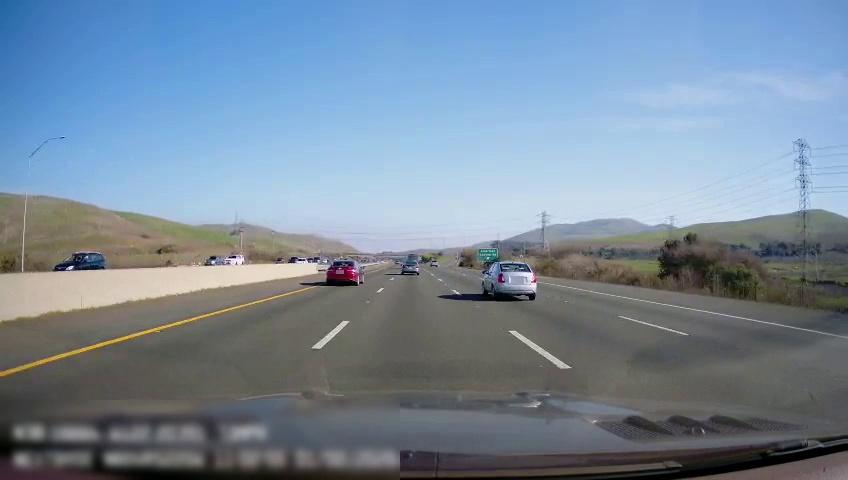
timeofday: Day
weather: Sunny
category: Drivable Space
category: Vehicles | Car
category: Vehicles | Car
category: Vehicles | Car
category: Vehicles | Van
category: Vehicles | Car
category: Vehicles | SUV
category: Vehicles | Car
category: Vehicles | SUV
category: Vehicles | Car
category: Vehicles | Car
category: Lanes | Alternate Lane
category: Lanes | Alternate Lane
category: Lanes | Alternate Lane
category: Lanes | Current Lane
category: Lanes | Alternate Lane
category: Traffic | Signs